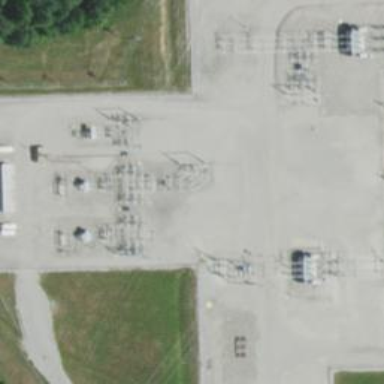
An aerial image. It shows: Switch used for power control.